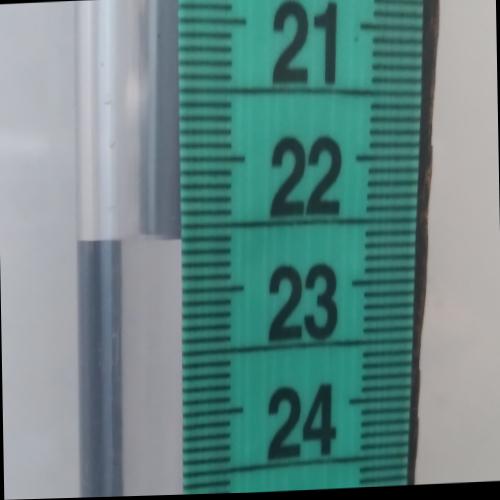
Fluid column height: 22.6 cm